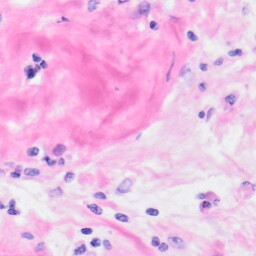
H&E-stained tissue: Kidney